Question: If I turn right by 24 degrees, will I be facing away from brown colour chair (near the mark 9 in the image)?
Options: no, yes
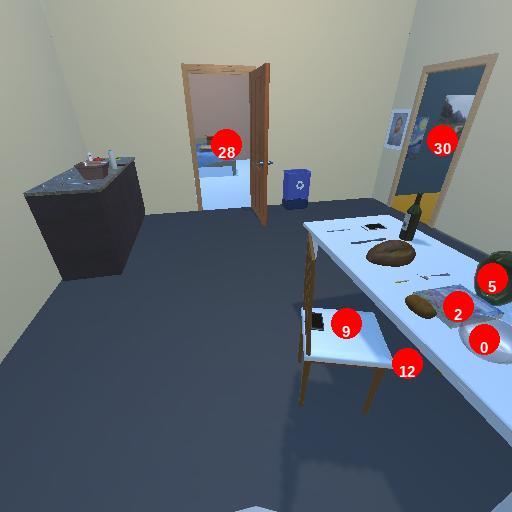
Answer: no